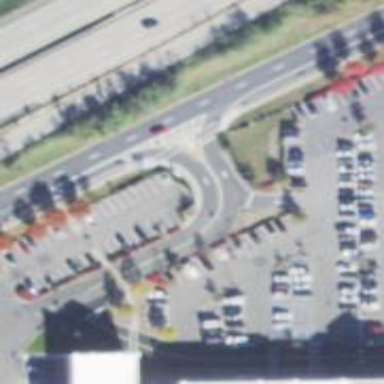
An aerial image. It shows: Marked crossing on the road.